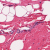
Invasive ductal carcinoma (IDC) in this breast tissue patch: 0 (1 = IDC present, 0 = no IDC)